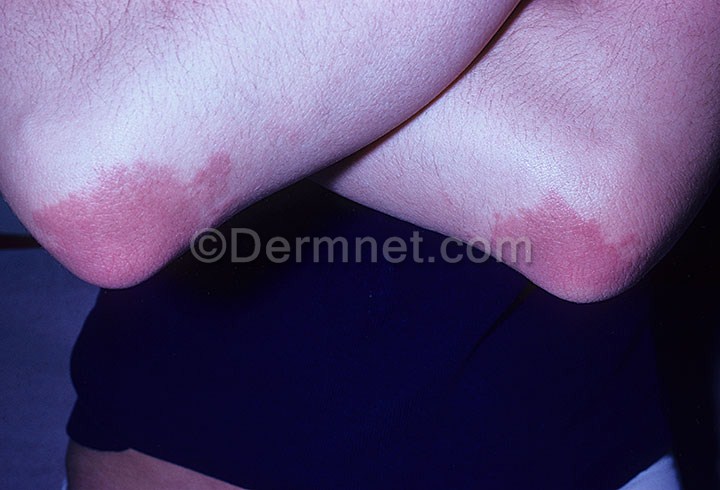
Disease: Exanthems and Drug Eruptions